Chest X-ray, PA view. Patient: 17 years old, sex F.
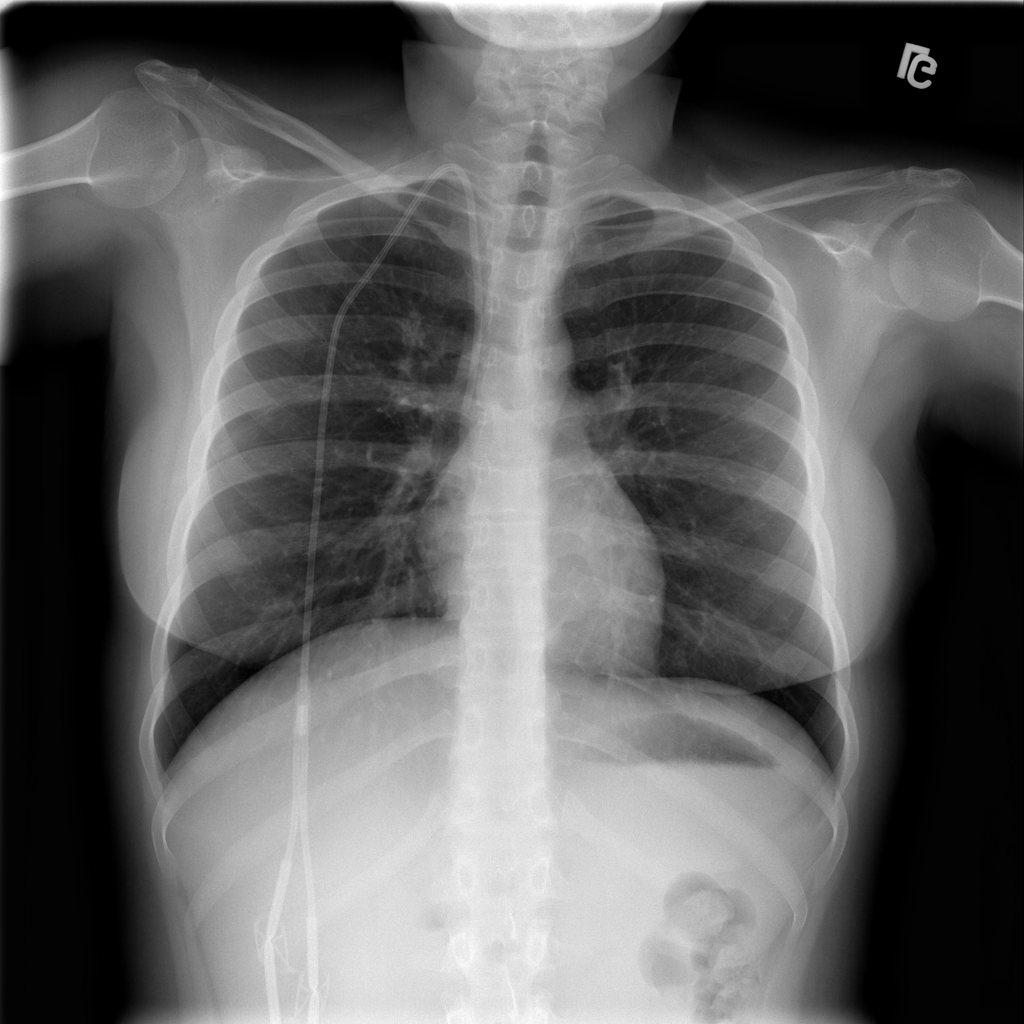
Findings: No Finding